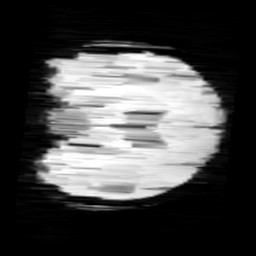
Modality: minIP
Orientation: coronal
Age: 11
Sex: female
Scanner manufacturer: siemens
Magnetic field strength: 3 T
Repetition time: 0.027 s
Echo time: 0.02 s